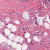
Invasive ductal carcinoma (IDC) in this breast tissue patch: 1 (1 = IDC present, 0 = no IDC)